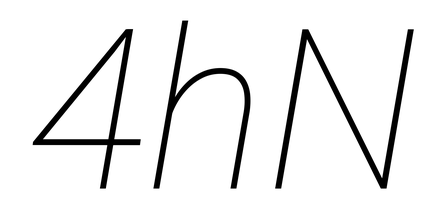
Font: Roboto-Italic_Thin_Italic